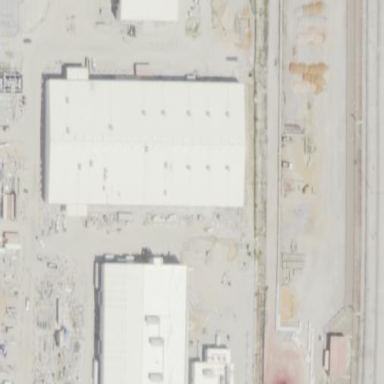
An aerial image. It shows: Industrial building.